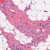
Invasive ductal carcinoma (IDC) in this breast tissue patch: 0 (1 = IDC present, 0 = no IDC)